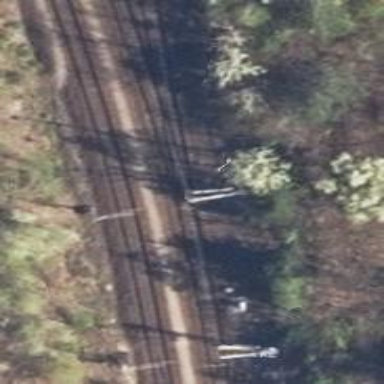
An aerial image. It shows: Railway switch.